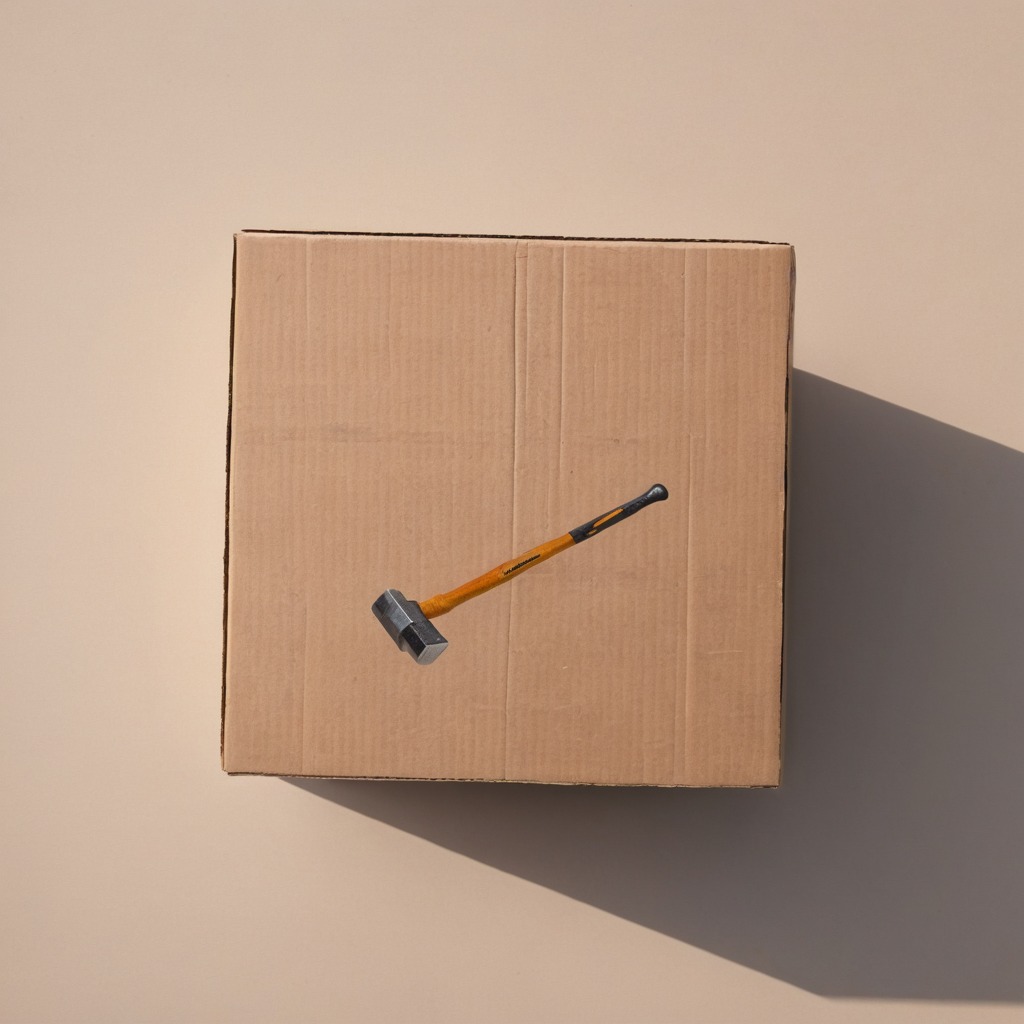
A hammer lies on the cardboard box surface in an outdoor workshop during daytime bright natural light soft shadows slightly creased but